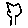
Label: tree